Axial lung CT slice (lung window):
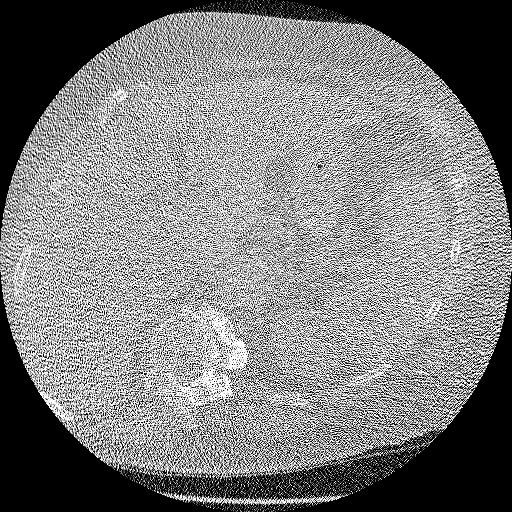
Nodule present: no